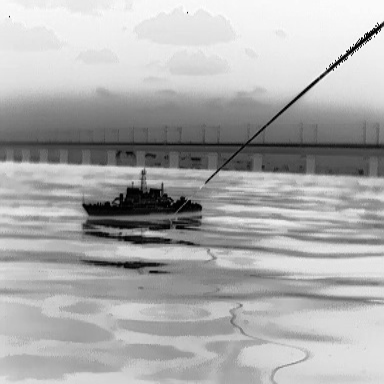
There is a warship in the infrared image.